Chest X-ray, PA view. Patient: 47 years old, sex F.
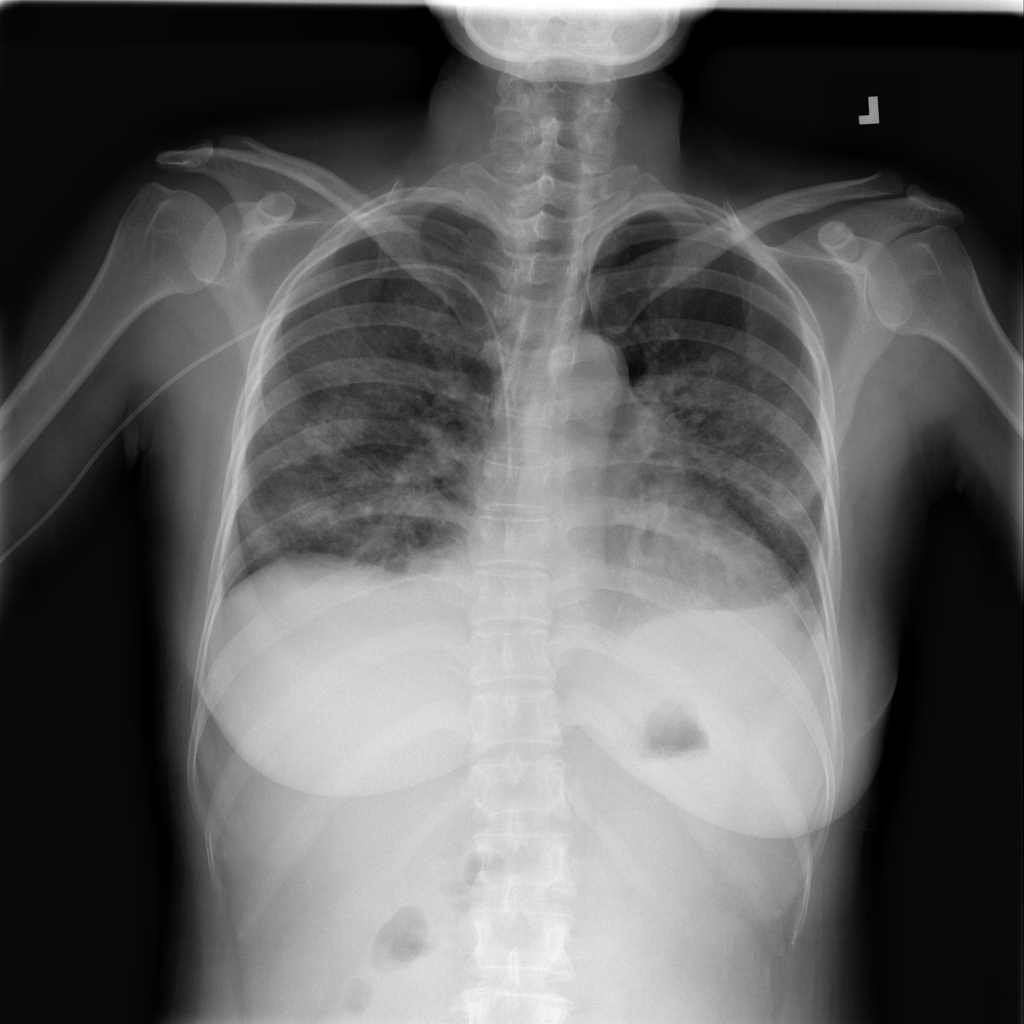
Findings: Infiltration